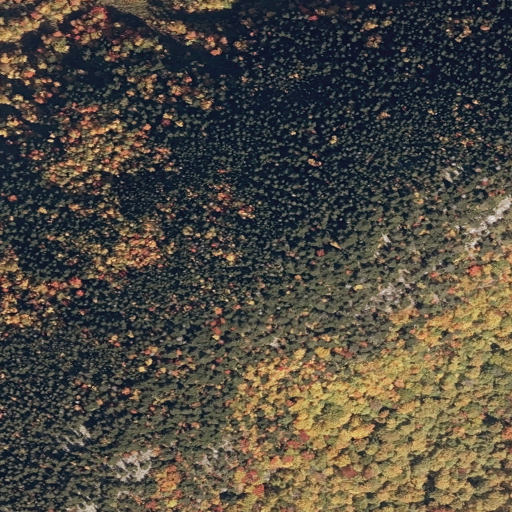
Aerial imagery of mountain in Maine named Pickett Henry Mountain containing evergreen forest, deciduous forest, and mixed forest